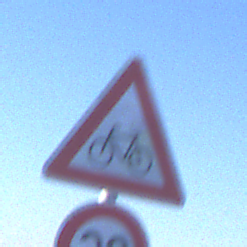
Verkehrszeichen: RadverkehrRechts
Zusatzzeichen unten: Geschwindigkeit30
Umgebung: Outdoor, Nature
Tageszeit: MorningAfternoon
Wetter: PartlyCloudy
Licht: Natural
Jahreszeit: NotSpecified
Kontrast: HighContrast